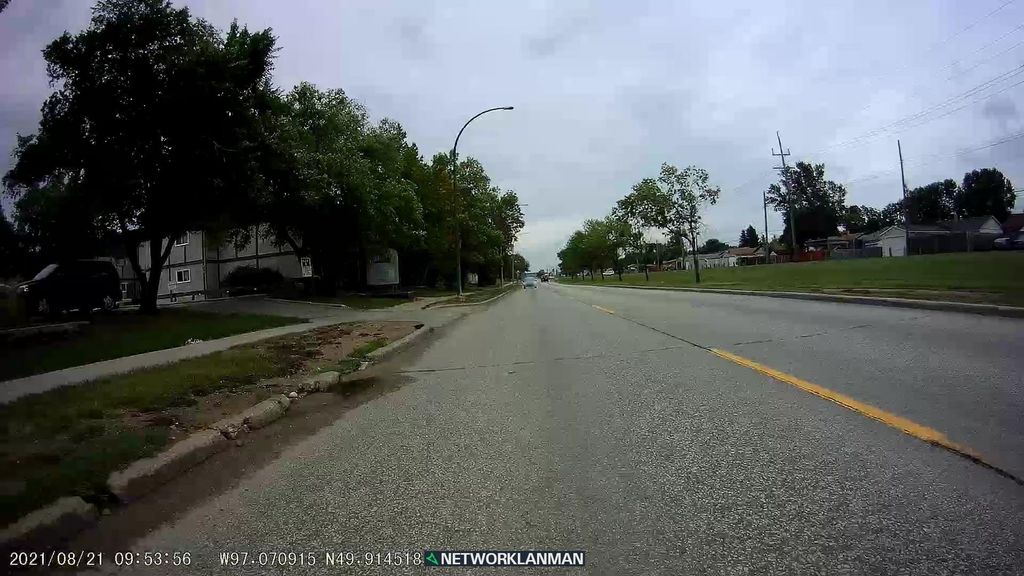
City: winnipeg